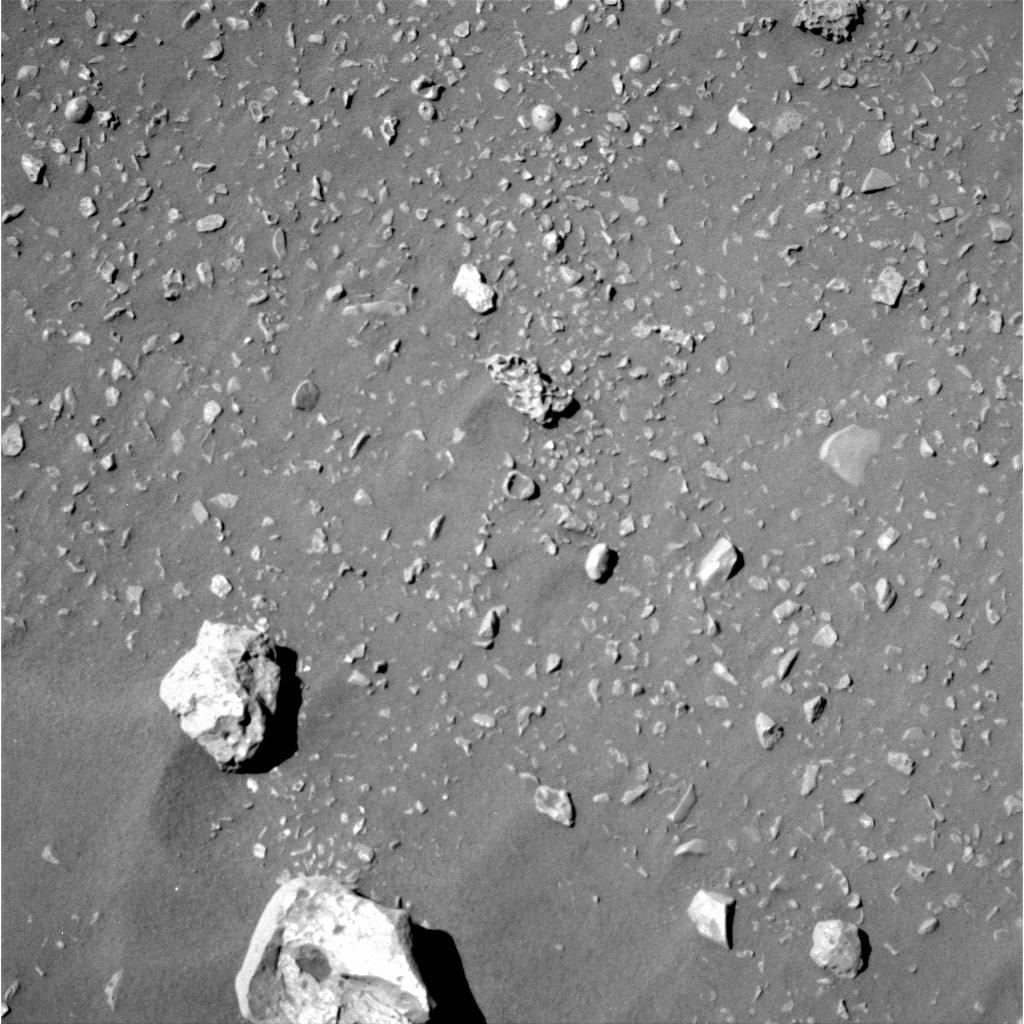
Terrain classes present: Bedrock, Gravel / Sand / Soil, Rock, Shadow